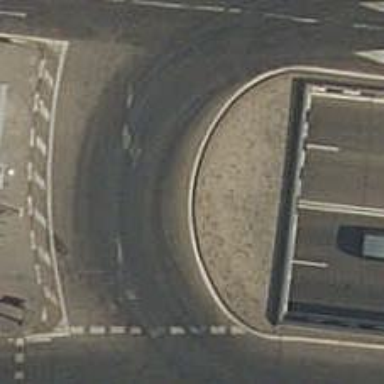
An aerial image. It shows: Kerb serving as barrier.